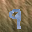
Label: 9